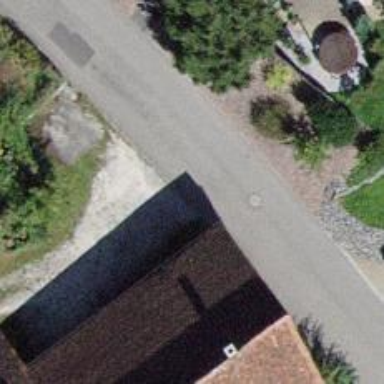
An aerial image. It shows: Residential road with asphalt surface.